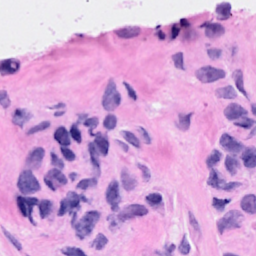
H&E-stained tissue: Breast